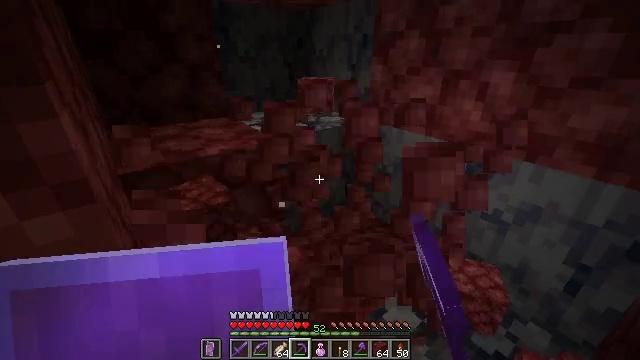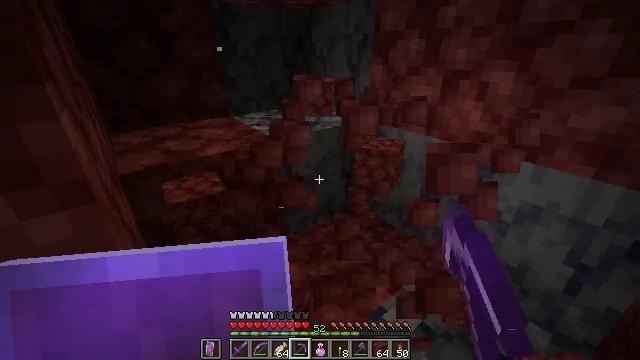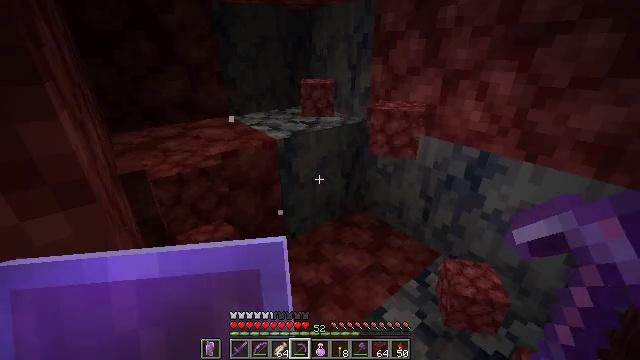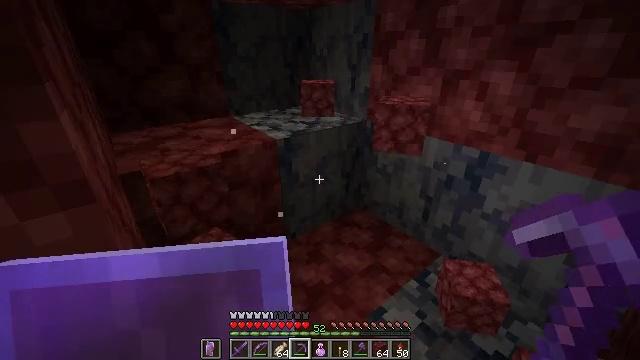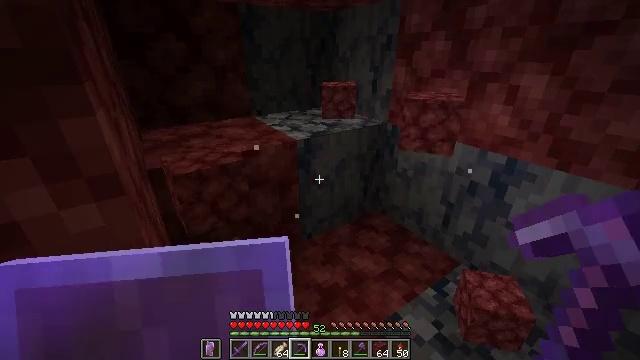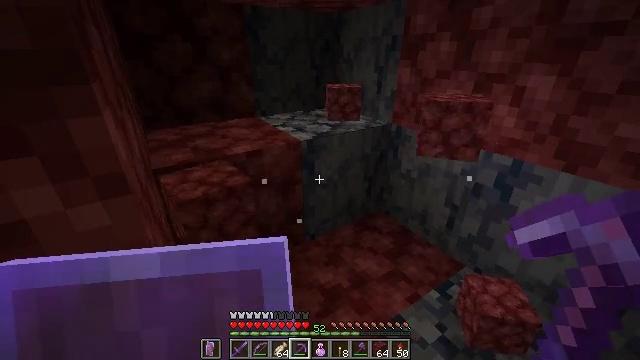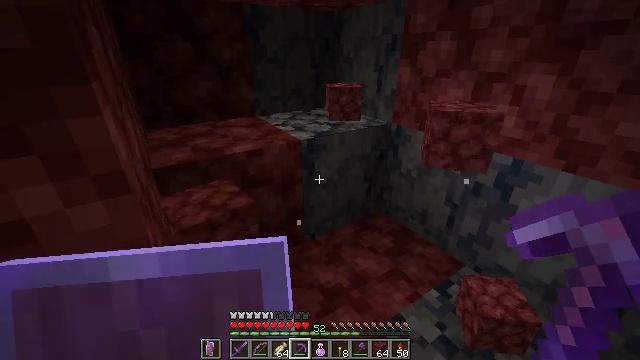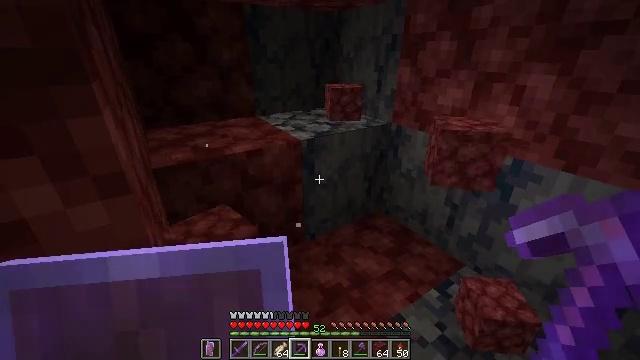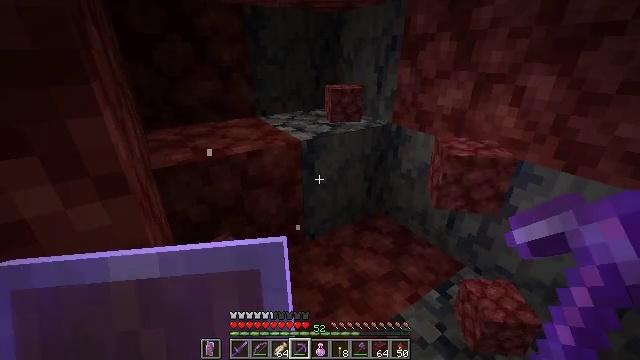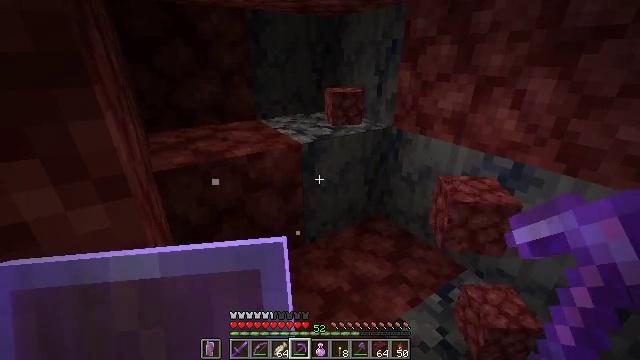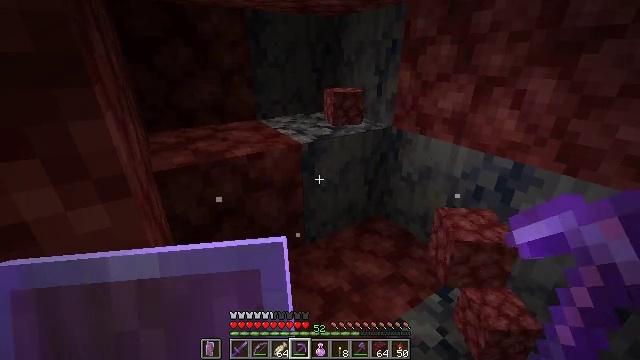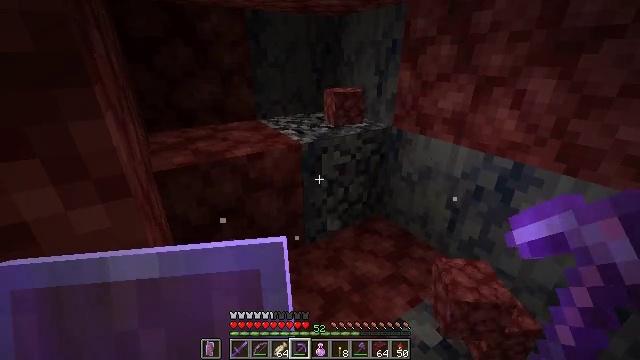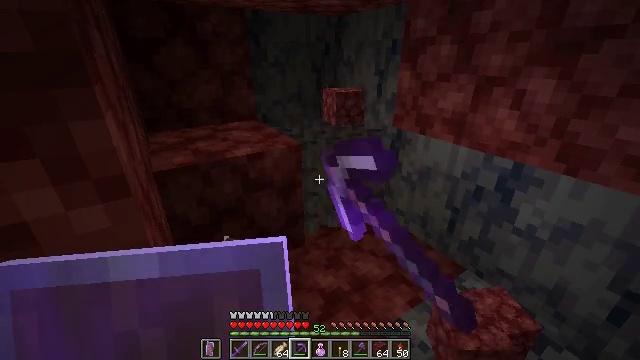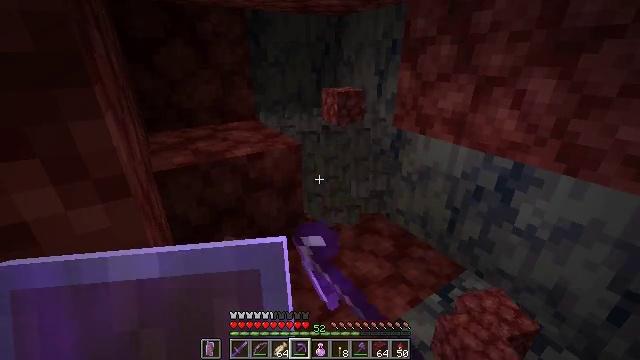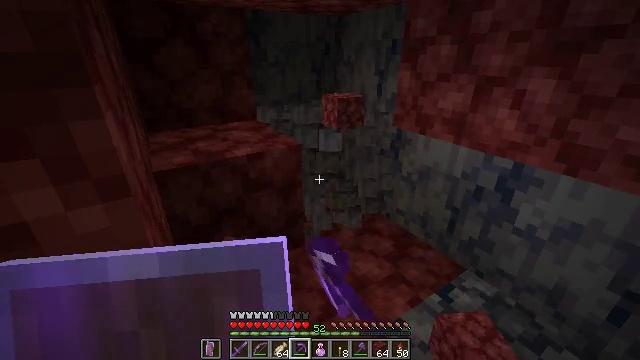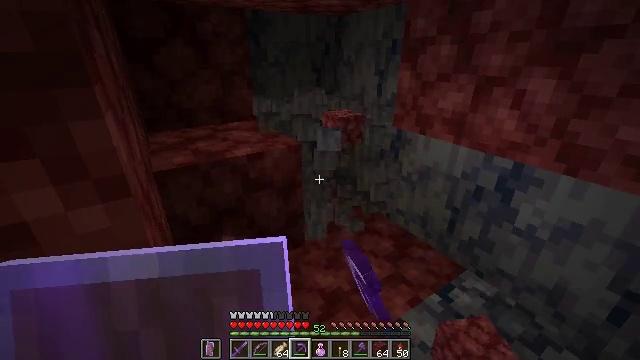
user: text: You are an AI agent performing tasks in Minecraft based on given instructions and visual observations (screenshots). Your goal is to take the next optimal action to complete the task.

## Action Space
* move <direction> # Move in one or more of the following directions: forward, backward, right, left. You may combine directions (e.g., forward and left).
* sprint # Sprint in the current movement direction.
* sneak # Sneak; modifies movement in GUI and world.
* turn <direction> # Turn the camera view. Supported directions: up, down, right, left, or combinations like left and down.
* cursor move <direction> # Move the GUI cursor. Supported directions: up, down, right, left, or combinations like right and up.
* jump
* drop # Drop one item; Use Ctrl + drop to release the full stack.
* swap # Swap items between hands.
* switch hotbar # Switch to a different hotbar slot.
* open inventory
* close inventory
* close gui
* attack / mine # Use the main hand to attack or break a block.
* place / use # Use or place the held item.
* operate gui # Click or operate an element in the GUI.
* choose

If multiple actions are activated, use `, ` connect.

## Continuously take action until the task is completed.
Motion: motion action
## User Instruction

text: Use a pickaxe to mine basalt.
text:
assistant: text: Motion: no_op
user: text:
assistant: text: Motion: no_op
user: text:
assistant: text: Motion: no_op
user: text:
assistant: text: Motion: turn left
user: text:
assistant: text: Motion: no_op
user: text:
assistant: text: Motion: no_op
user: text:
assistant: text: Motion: no_op
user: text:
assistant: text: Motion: no_op
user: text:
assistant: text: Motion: no_op
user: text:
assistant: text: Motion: no_op
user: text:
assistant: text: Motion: attack / mine
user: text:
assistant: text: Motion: attack / mine
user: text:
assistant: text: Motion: attack / mine
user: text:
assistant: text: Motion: no_op
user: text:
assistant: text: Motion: no_op
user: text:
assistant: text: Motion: no_op
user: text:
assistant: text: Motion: no_op